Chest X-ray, PA view. Patient: 74 years old, sex F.
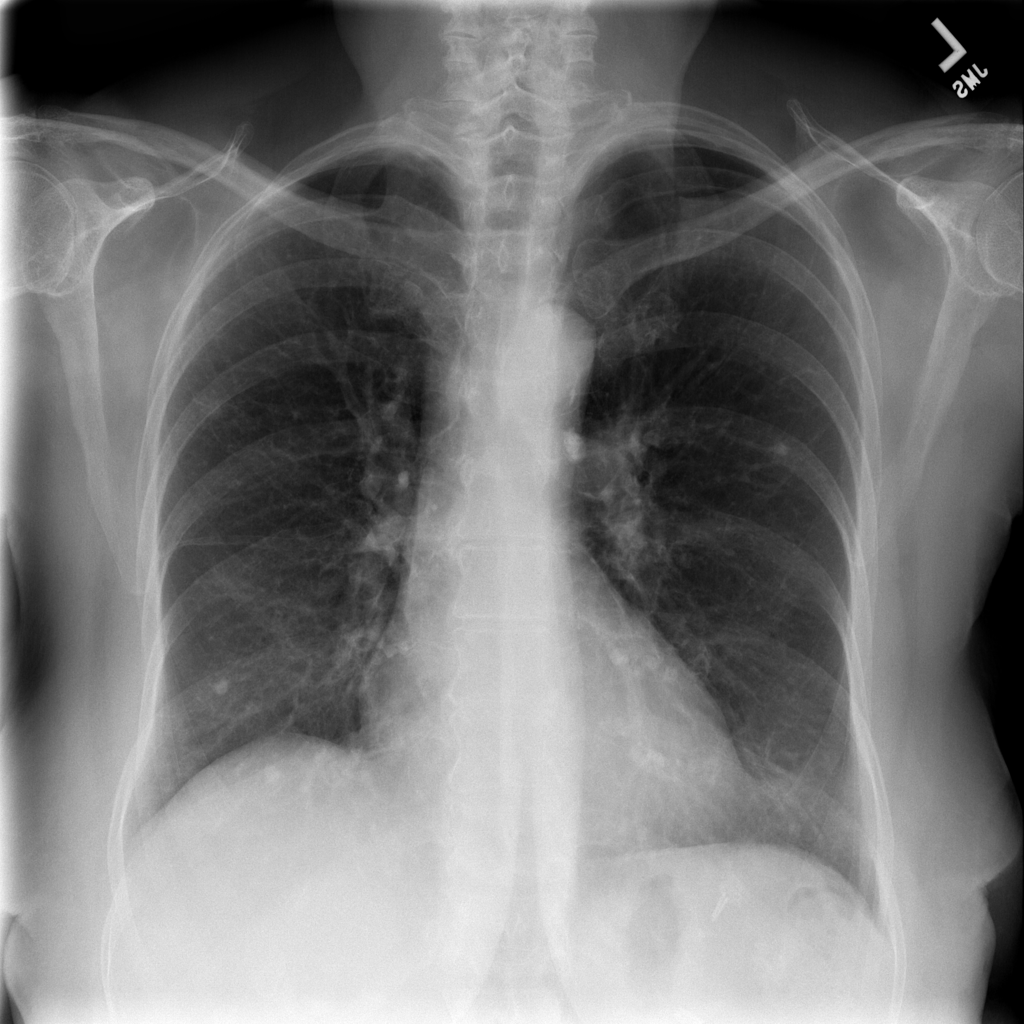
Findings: No Finding